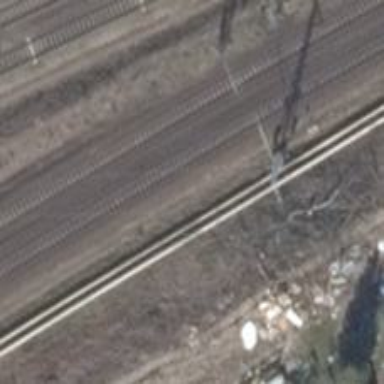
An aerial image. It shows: Railway switch with the turnout on the left side.